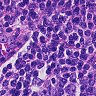
Metastatic tissue present: no